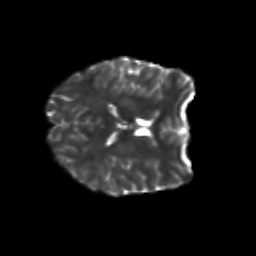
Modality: T2w
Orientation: axial
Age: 20
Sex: female
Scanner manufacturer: siemens
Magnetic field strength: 3 T
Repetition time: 3.5 s
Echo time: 0.125 s